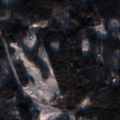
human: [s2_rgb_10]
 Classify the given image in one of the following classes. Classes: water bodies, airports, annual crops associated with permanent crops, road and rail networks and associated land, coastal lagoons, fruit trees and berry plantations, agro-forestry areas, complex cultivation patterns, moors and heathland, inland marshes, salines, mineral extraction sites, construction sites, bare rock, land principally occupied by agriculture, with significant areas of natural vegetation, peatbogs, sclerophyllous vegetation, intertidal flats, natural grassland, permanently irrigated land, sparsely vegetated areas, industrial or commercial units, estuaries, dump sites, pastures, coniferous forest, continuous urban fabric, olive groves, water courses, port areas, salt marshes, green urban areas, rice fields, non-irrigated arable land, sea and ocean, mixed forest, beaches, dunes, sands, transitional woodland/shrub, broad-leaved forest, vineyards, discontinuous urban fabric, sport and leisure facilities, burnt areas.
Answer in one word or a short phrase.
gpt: mixed forest